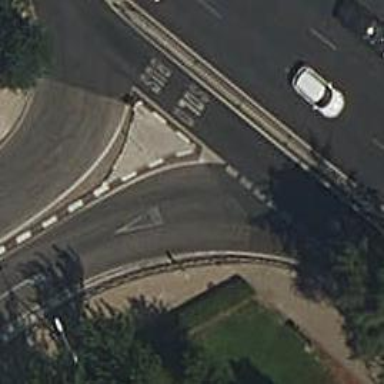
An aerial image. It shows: Secondary link road with asphalt surface.